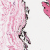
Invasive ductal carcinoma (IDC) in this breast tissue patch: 0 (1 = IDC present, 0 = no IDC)